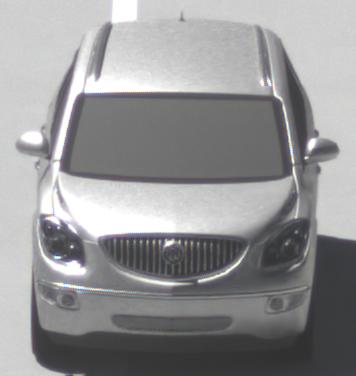
Make: Buick
Model: Enclave
Detailed model: GMT967
Model produced from: 2007
Model produced until: 2017
Doors: 5
Color: white
Road condition: dry road
Daytime: midday
Contrast: high contrast